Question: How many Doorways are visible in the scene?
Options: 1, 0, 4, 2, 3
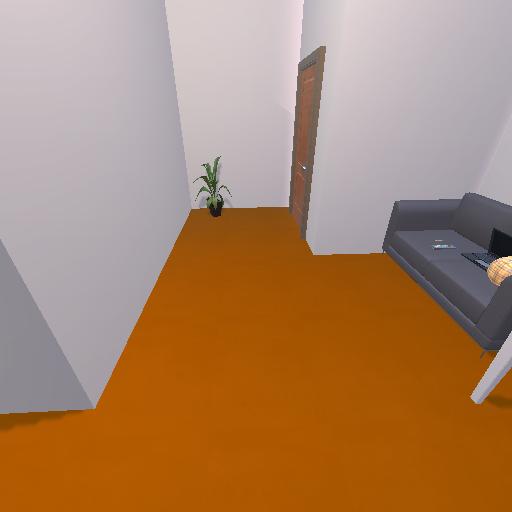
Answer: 1